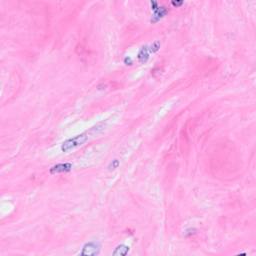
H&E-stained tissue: Breast